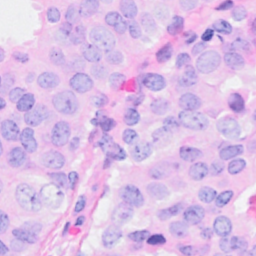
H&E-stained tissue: Breast